Question: I am developping ASP.NET MVC5 SPA. I have view called '_Home' and 'Site.css' that is used to manage styles of '_Home'. In '_Home.cshtml' I have custom class 'col-contacts'. Here full '_Home.cshtml' code:
'''
<div class="row">
<div class="col-md-3">
<div class="col-contacts">
<input type="text" class="form-control" />
<p>Some text on which background should be applied</p>
</div>
</div>
<div class="col-md-9">
<h2>Get more libraries</h2>
<p>NuGet is a free Visual Studio extension that makes it easy to add, remove, and update libraries and tools in Visual Studio projects.</p>
<p><a class="btn btn-default" href="http://go.microsoft.com/fwlink/?LinkId=301866">Learn more &raquo;</a></p>
</div>
</div>
'''
And here is code from 'Site.css'.
'''
body {
padding-top: 50px;
padding-bottom: 20px;
}
/* Set padding to keep content from hitting the edges */
.body-content {
padding-left: 15px;
padding-right: 15px;
}
.col-contacts {
border-style: solid;
border: 2px;
border-color: #000000;
}
'''
But 'css' style is not applied

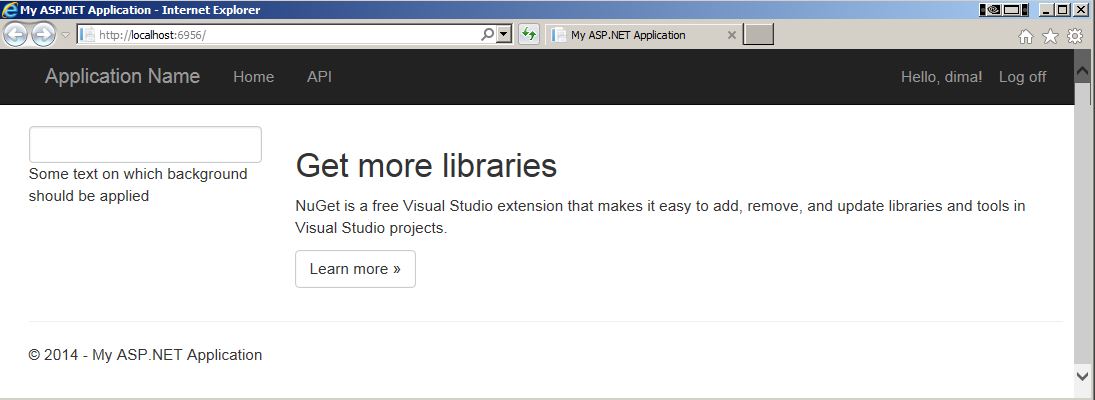
Answer: You should use 'border-width: 2px;' instead of the 'border: 2px;' or combine all three properties under the shorthand ... like so 'border: #000000 solid 2px;'
### DEMO